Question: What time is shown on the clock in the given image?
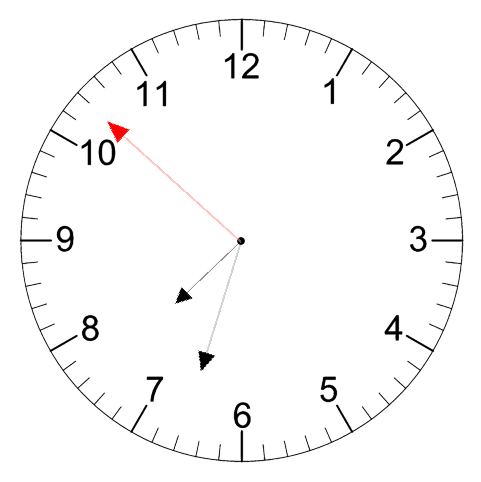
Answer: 07:32:52